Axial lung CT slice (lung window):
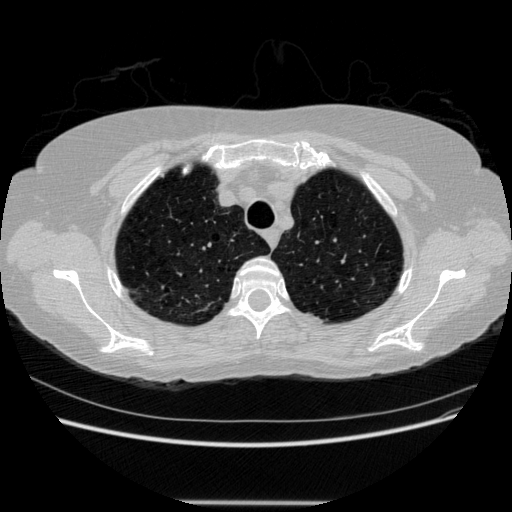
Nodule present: no